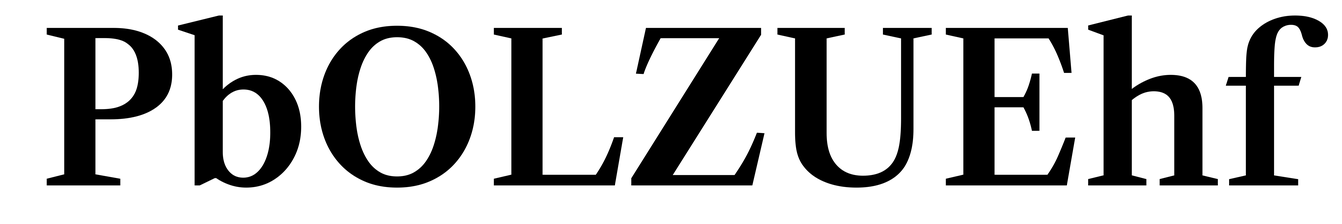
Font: LibreCaslonText_SemiBold